Question: I need your help,
How can the css markup below be modified such that the added extra 1 pixel the active clicked on tab to disappear and be removed from my UL LI Tabbed Menu as seen below?
Here is pic of the problem:

HTML Markup:
'''
<div class="container">
<ul class="tabs">
<li><a href="#tab1">Gallery</a></li>
<li><a href="#tab2">Submit</a></li>
<li><a href="#tab3">Resources</a></li>
<li><a href="#tab4">Contact</a></li>
</ul>
<div class="tab_container">
<div id="tab1" class="tab_content">Tab 1 Content</div>
<div id="tab2" class="tab_content">Tab 2 Content</div>
<div id="tab3" class="tab_content">Tab 3 Content</div>
<div id="tab4" class="tab_content">Tab 4 Content</div>
</div>
</div>
'''
CSS:
'''
.container {width: 500px; margin: 10px auto;}
ul.tabs {
margin: 0;
padding: 0;
float: left;
list-style: none;
border-bottom: 1px solid #999;
border-left: 1px solid #999;
width: 100%;
height: 31px;
}
ul.tabs li {
float: left;
margin: 0;
padding: 0;
height: 30px;
line-height: 30px;
border: 1px solid #999;
border-left: none;
margin-bottom: 0px;
background: #e0e0e0;
overflow: hidden;
position: relative;
}
ul.tabs li a {
text-decoration: none;
color: #000;
display: block;
font-size: 1.2em;
padding: 0 20px;
outline: none;
}
ul.tabs li a:hover {
background: #ccc;
}
html ul.tabs li.active {
background: #fff;
border-top: 2px solid rgb(230,139,44);
border-bottom: 1px solid #FFF;
}
html ul.tabs li.active a:hover {
background: #fff;
}
.tab_container {
border: 1px solid #999;
border-top: none;
clear: both;
float: left;
width: 100%;
background: #fff;
}
.tab_content {
padding: 20px;
font-size: 1.2em;
}
.tab_content h2 {
font-weight: normal;
padding-bottom: 10px;
font-size: 1.8em;
}
.tab_content h3 a{
color: #254588;
}
'''
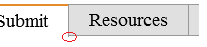
Answer: These two lines (added at the bottom) fixed it:
'''
ul.tabs {
border-bottom: none;
}
/* Why are you using 'html' here? No point to it! */
html ul.tabs li.active {
border-bottom: none;
}
'''
You don't need a full border below your tabs to draw the lines, let your 'li' elements take care of that, and then just shift the '1px' border from the bottom to the top by adding it to the 'border-top'. When not using 'box-sizing: border-box' you have to make sure that your borders all add up to the same amount to prevent things like this from happening.
'''
.container {width: 500px; margin: 10px auto;}
ul.tabs {
margin: 0;
padding: 0;
float: left;
list-style: none;
border-bottom: 1px solid #999;
border-left: 1px solid #999;
width: 100%;
height: 31px;
}
ul.tabs li {
float: left;
margin: 0;
padding: 0;
height: 30px;
line-height: 30px;
border: 1px solid #999;
border-left: none;
margin-bottom: 0px;
background: #e0e0e0;
overflow: hidden;
position: relative;
}
ul.tabs li a {
text-decoration: none;
color: #000;
display: block;
font-size: 1.2em;
padding: 0 20px;
outline: none;
}
ul.tabs li a:hover {
background: #ccc;
}
html ul.tabs li.active {
background: #fff;
border-top: 2px solid rgb(230,139,44);
border-bottom: 1px solid #FFF;
}
html ul.tabs li.active a:hover {
background: #fff;
}
.tab_container {
border: 1px solid #999;
border-top: none;
clear: both;
float: left;
width: 100%;
background: #fff;
}
.tab_content {
padding: 20px;
font-size: 1.2em;
}
.tab_content h2 {
font-weight: normal;
padding-bottom: 10px;
font-size: 1.8em;
}
.tab_content h3 a{
color: #254588;
}
ul.tabs { border-bottom: none; }
html ul.tabs li.active { border-bottom: none; }
'''
'''
<div class="container">
<ul class="tabs">
<li class="active"><a href="#tab1">Gallery</a></li>
<li><a href="#tab2">Submit</a></li>
<li><a href="#tab3">Resources</a></li>
<li><a href="#tab4">Contact</a></li>
</ul>
<div class="tab_container">
<div id="tab1" class="tab_content">Tab 1 Content</div>
<div id="tab2" class="tab_content">Tab 2 Content</div>
<div id="tab3" class="tab_content">Tab 3 Content</div>
<div id="tab4" class="tab_content">Tab 4 Content</div>
</div>
</div>
'''